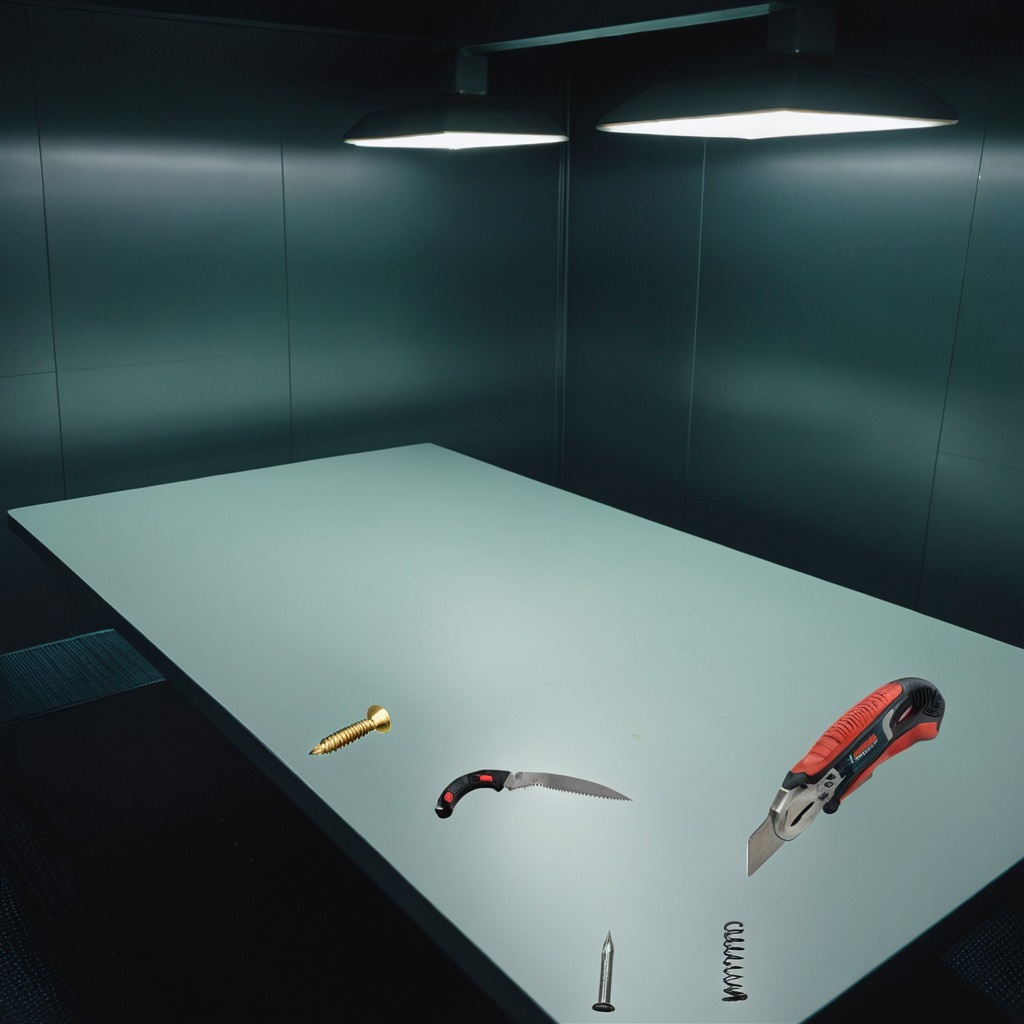
A utility knife, a metal machine screw, an iron nail, a coiled metal spring, and a handheld metal saw are lying on the clean empty table in a railway signal maintenance room.